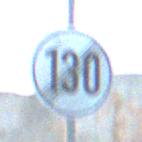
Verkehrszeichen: EndeGeschwindigkeit130
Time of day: SunriseSunset
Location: Outdoor (Beach)
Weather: PartlyCloudy
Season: NotSpecified
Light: Natural